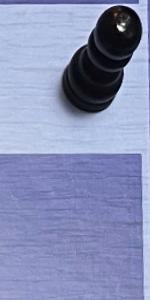
Label: Empty